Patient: sex F, age 56
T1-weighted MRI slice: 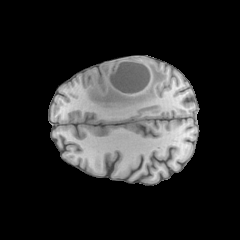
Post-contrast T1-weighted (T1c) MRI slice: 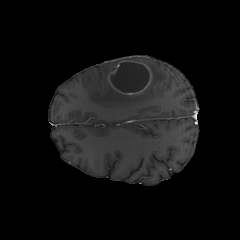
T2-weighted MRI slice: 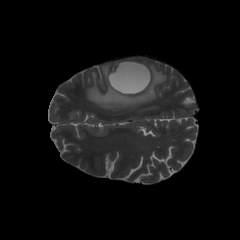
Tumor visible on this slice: yes
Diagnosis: Glioblastoma, IDH-wildtype
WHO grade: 4